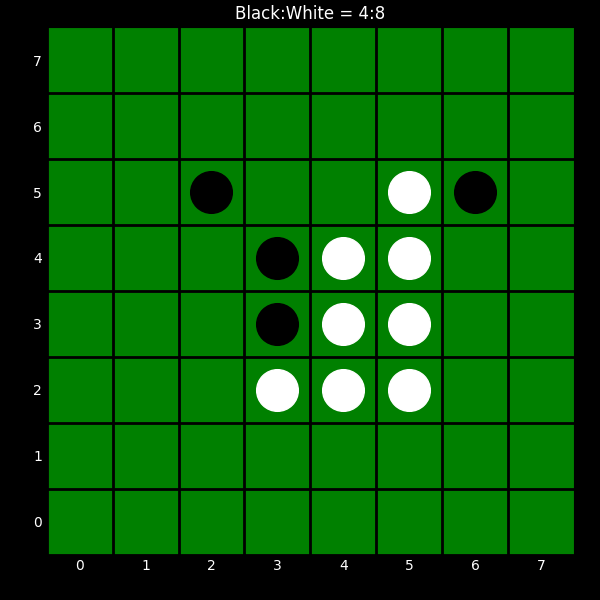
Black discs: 4
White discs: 8